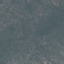
Land use / land cover class: HerbaceousVegetation